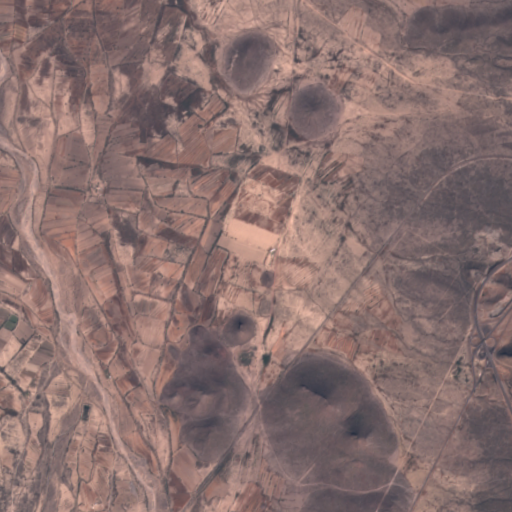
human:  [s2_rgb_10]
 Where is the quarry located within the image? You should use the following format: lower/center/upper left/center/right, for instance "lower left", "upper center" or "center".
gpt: The quarry is located in the lower left of the image.
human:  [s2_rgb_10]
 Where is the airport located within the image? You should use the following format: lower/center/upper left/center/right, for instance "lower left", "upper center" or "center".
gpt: There is no airport in the image.